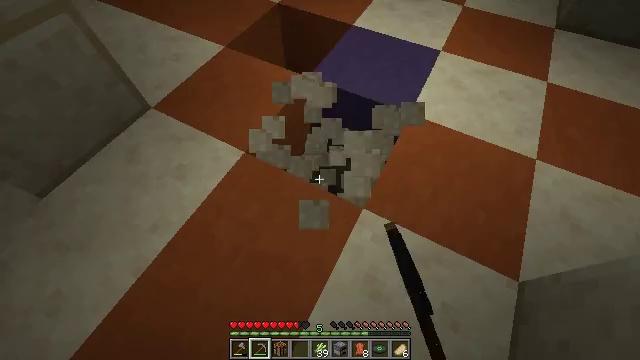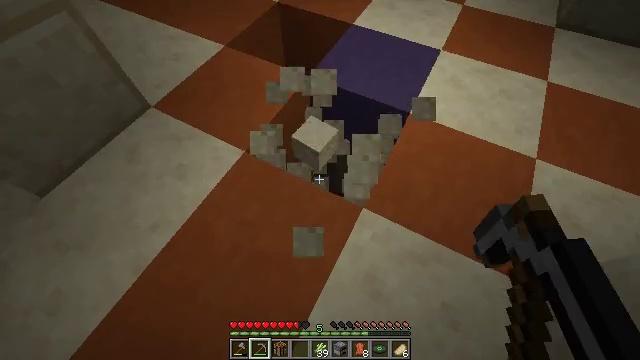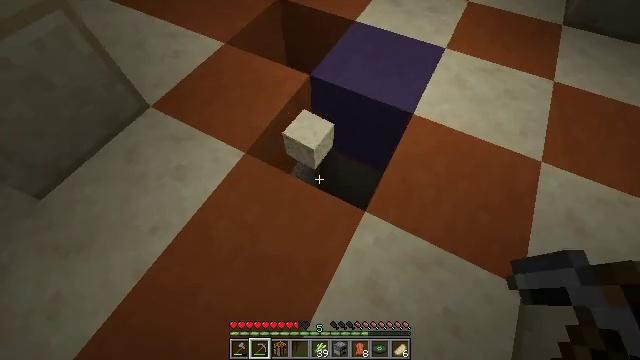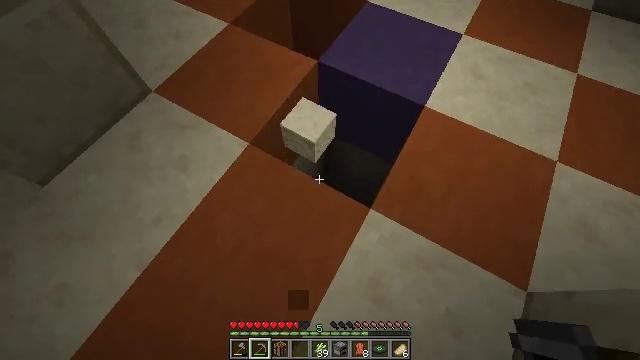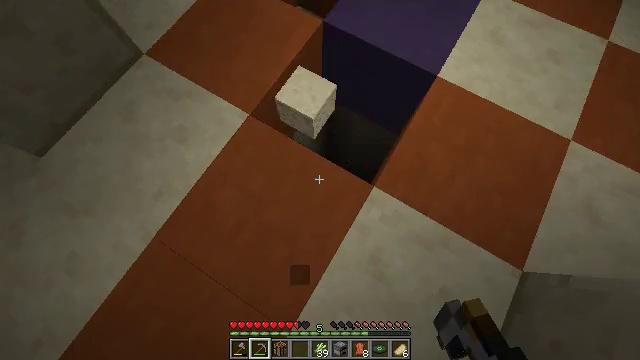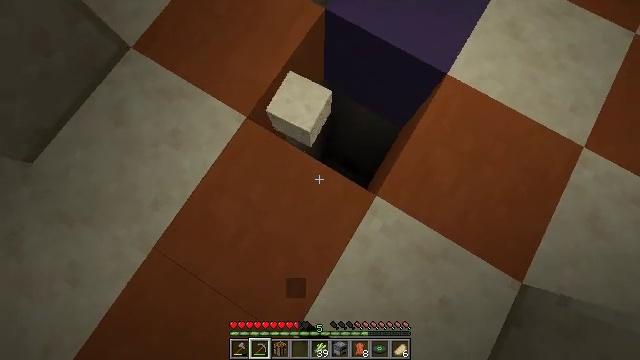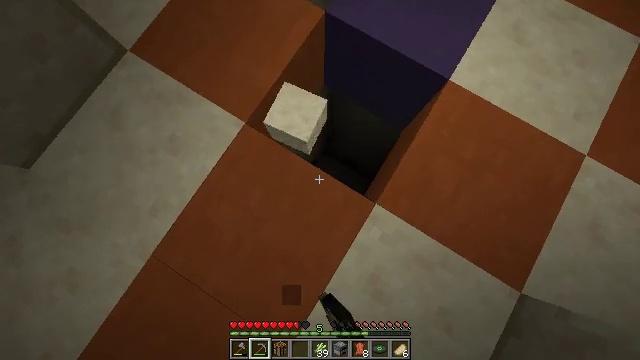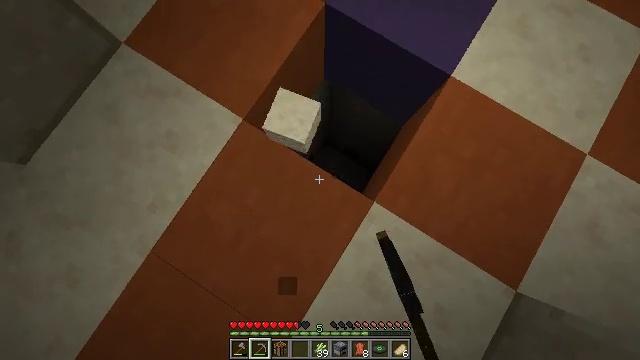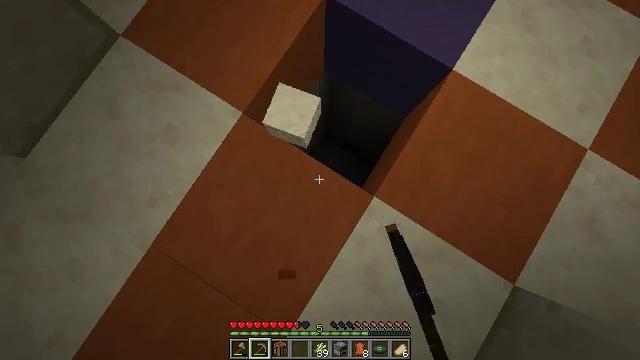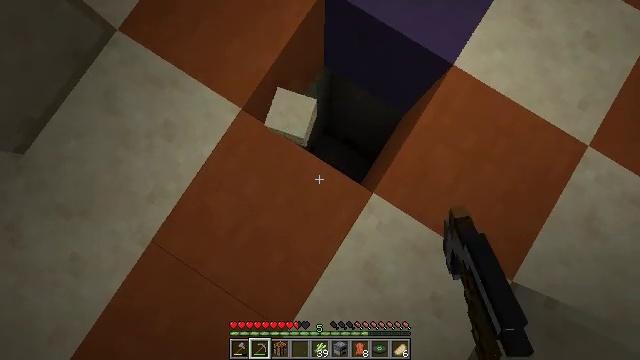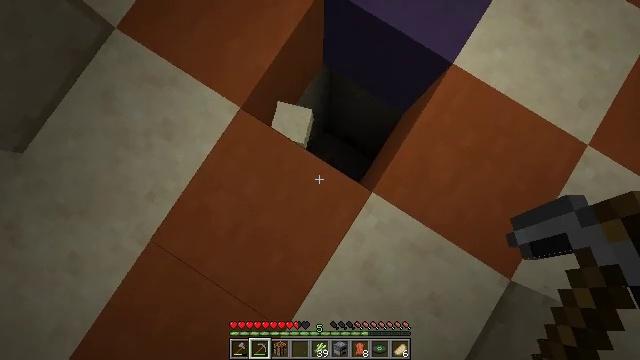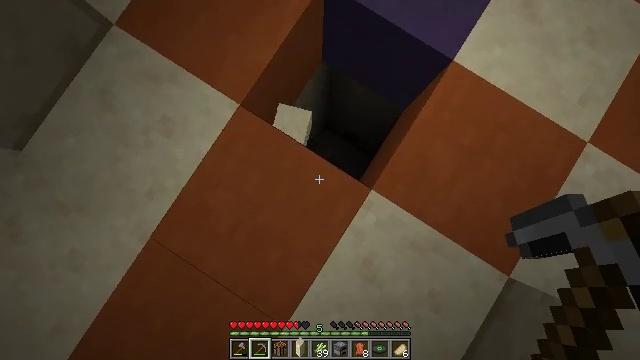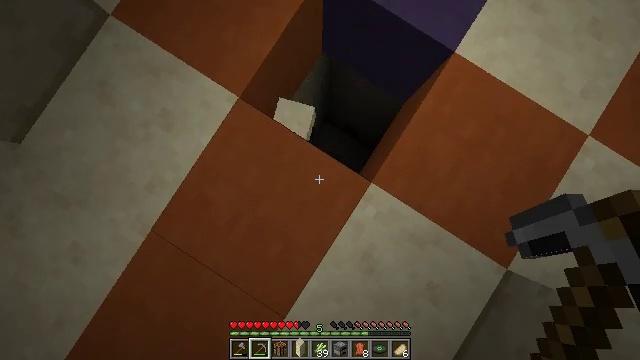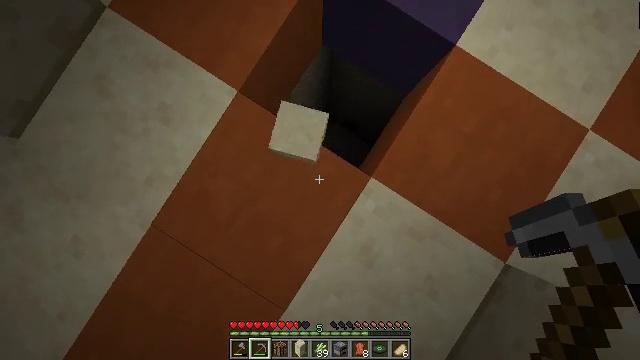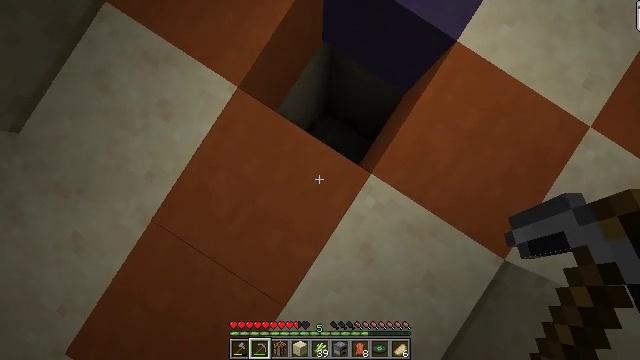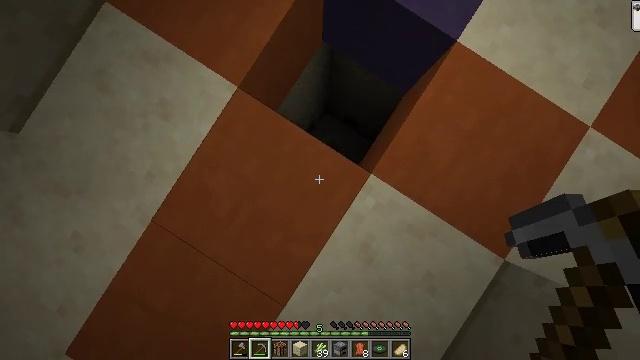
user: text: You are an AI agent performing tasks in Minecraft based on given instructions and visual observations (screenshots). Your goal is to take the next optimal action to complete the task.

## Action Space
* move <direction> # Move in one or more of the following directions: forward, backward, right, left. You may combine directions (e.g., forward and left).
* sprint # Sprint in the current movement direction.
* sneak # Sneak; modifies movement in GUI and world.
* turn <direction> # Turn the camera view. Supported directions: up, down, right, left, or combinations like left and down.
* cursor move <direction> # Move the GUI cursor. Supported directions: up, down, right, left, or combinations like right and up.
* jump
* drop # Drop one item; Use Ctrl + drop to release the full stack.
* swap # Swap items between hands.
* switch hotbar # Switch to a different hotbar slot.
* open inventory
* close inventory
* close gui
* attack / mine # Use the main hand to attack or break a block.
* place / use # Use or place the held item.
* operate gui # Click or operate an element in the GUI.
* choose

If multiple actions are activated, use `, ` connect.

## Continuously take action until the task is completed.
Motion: motion action
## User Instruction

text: Break the block of blue terracotta.
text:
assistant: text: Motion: attack / mine
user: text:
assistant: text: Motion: move forward, turn down, attack / mine
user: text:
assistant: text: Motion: move forward, turn left and down, attack / mine
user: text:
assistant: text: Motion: move forward, turn left and down
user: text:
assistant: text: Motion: turn down
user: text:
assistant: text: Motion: turn down
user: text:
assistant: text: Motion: turn down
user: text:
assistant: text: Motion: turn down
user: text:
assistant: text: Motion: turn down
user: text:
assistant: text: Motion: no_op
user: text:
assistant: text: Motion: no_op
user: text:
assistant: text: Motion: turn down
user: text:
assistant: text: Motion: turn down
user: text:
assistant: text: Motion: no_op
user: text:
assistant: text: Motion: no_op
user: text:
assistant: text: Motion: no_op
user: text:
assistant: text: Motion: no_op
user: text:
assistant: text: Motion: no_op
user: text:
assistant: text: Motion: no_op
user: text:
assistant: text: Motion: no_op
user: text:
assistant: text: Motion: no_op
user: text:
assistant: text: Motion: no_op
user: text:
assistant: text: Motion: move right, turn left and up
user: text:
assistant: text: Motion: move right, turn left
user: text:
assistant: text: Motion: move right, turn left
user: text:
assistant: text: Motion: move right
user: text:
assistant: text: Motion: no_op
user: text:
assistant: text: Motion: no_op
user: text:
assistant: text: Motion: no_op
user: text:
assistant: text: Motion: no_op